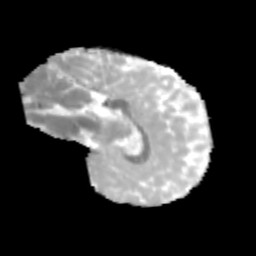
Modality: MD
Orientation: sagittal
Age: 9
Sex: female
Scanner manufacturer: siemens
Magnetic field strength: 3 T
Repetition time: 3.8 s
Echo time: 0.07 s